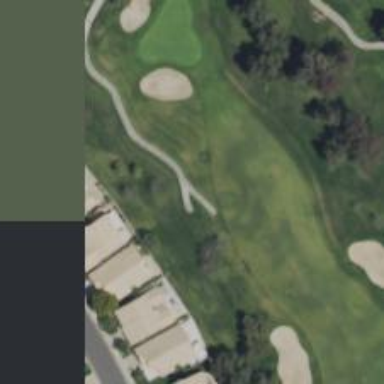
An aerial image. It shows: Service road used as golf cart path.